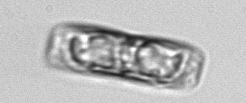
Label: pennate_morphotype1